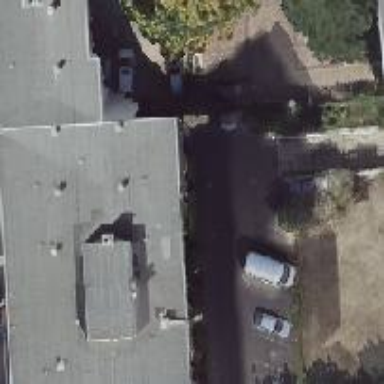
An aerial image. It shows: Driveway tunnel that serves as building passage.